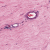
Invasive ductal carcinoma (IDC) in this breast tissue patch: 0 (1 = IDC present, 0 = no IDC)